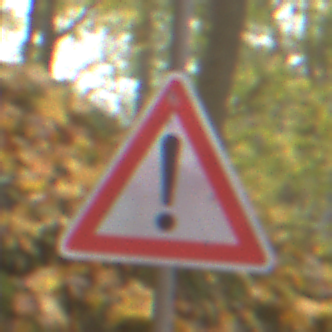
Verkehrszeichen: Gefahrenstelle
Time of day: MorningAfternoon
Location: Outdoor (Nature)
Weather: Overcast
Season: Autumn
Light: Natural